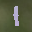
Label: 1